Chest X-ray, AP view. Patient: 66 years old, sex M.
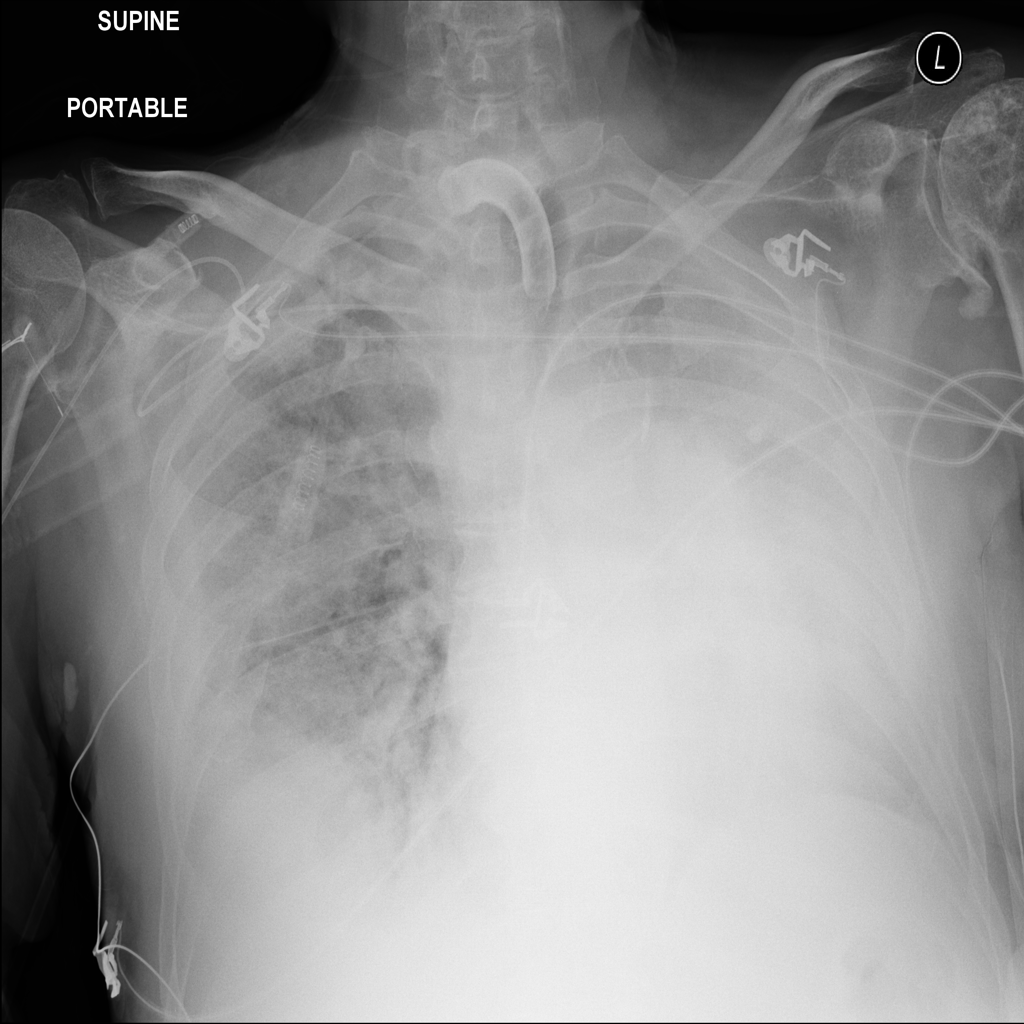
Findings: No Finding